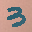
Label: 3